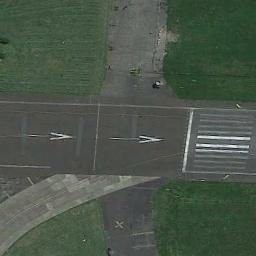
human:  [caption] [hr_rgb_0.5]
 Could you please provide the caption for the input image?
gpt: The runway is on the grass .

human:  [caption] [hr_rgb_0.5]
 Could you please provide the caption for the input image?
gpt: There are green lawns next to the two crossing runways, With white dashes of varying thickness on the runways .

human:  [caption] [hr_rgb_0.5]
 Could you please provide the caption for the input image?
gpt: The runway is surrounded by grass .

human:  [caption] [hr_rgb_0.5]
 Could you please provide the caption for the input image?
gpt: The runway with some arrow markings goes through the lawn .

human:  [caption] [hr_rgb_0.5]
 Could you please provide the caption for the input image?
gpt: There are green lawns beside the runway with white lines and arrows .